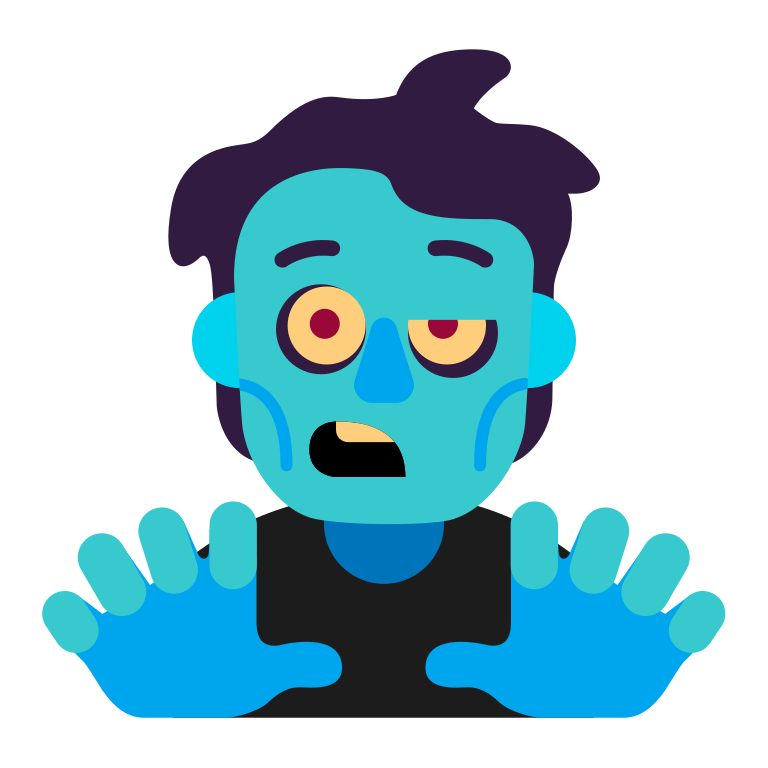
person zombie flat